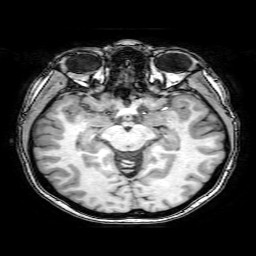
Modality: T1w
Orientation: coronal
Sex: female
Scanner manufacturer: philips
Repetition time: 0.008095 s
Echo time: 0.0037 s